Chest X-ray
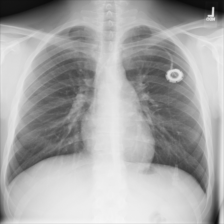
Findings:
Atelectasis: negative
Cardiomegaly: negative
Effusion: negative
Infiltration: negative
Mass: negative
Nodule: negative
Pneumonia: negative
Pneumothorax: negative
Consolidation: negative
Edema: negative
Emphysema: negative
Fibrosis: negative
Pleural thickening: negative
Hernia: negative